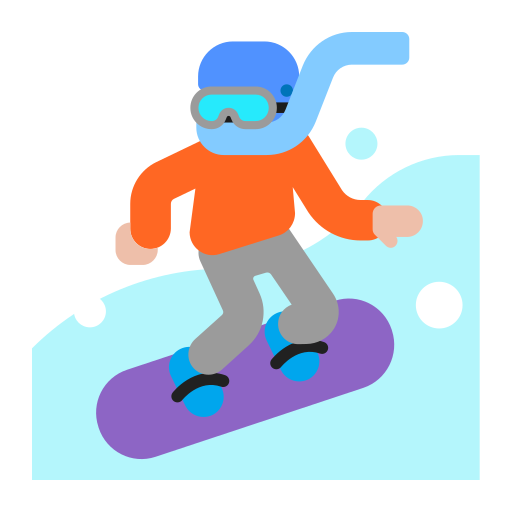
snowboarder flat  light